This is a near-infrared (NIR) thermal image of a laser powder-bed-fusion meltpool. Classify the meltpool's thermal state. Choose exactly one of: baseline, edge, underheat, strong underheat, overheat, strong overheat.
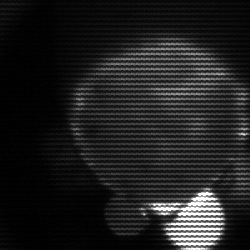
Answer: edge